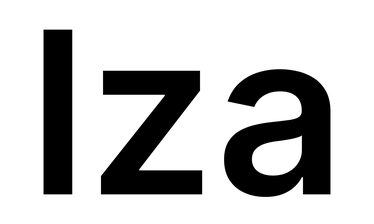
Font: Inter_SemiBold